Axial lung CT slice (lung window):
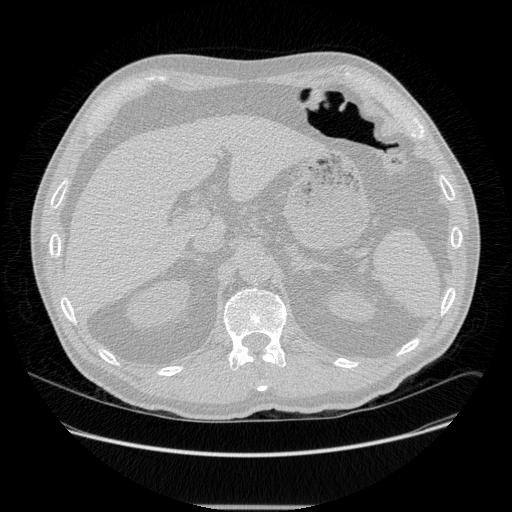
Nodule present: no